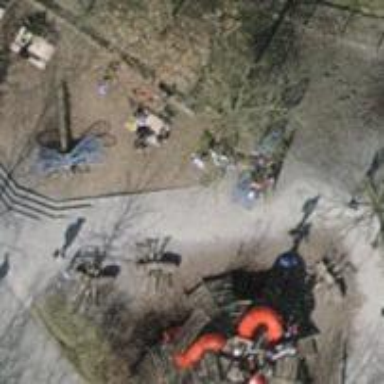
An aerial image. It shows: Springy playground.